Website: apple
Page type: address-validator
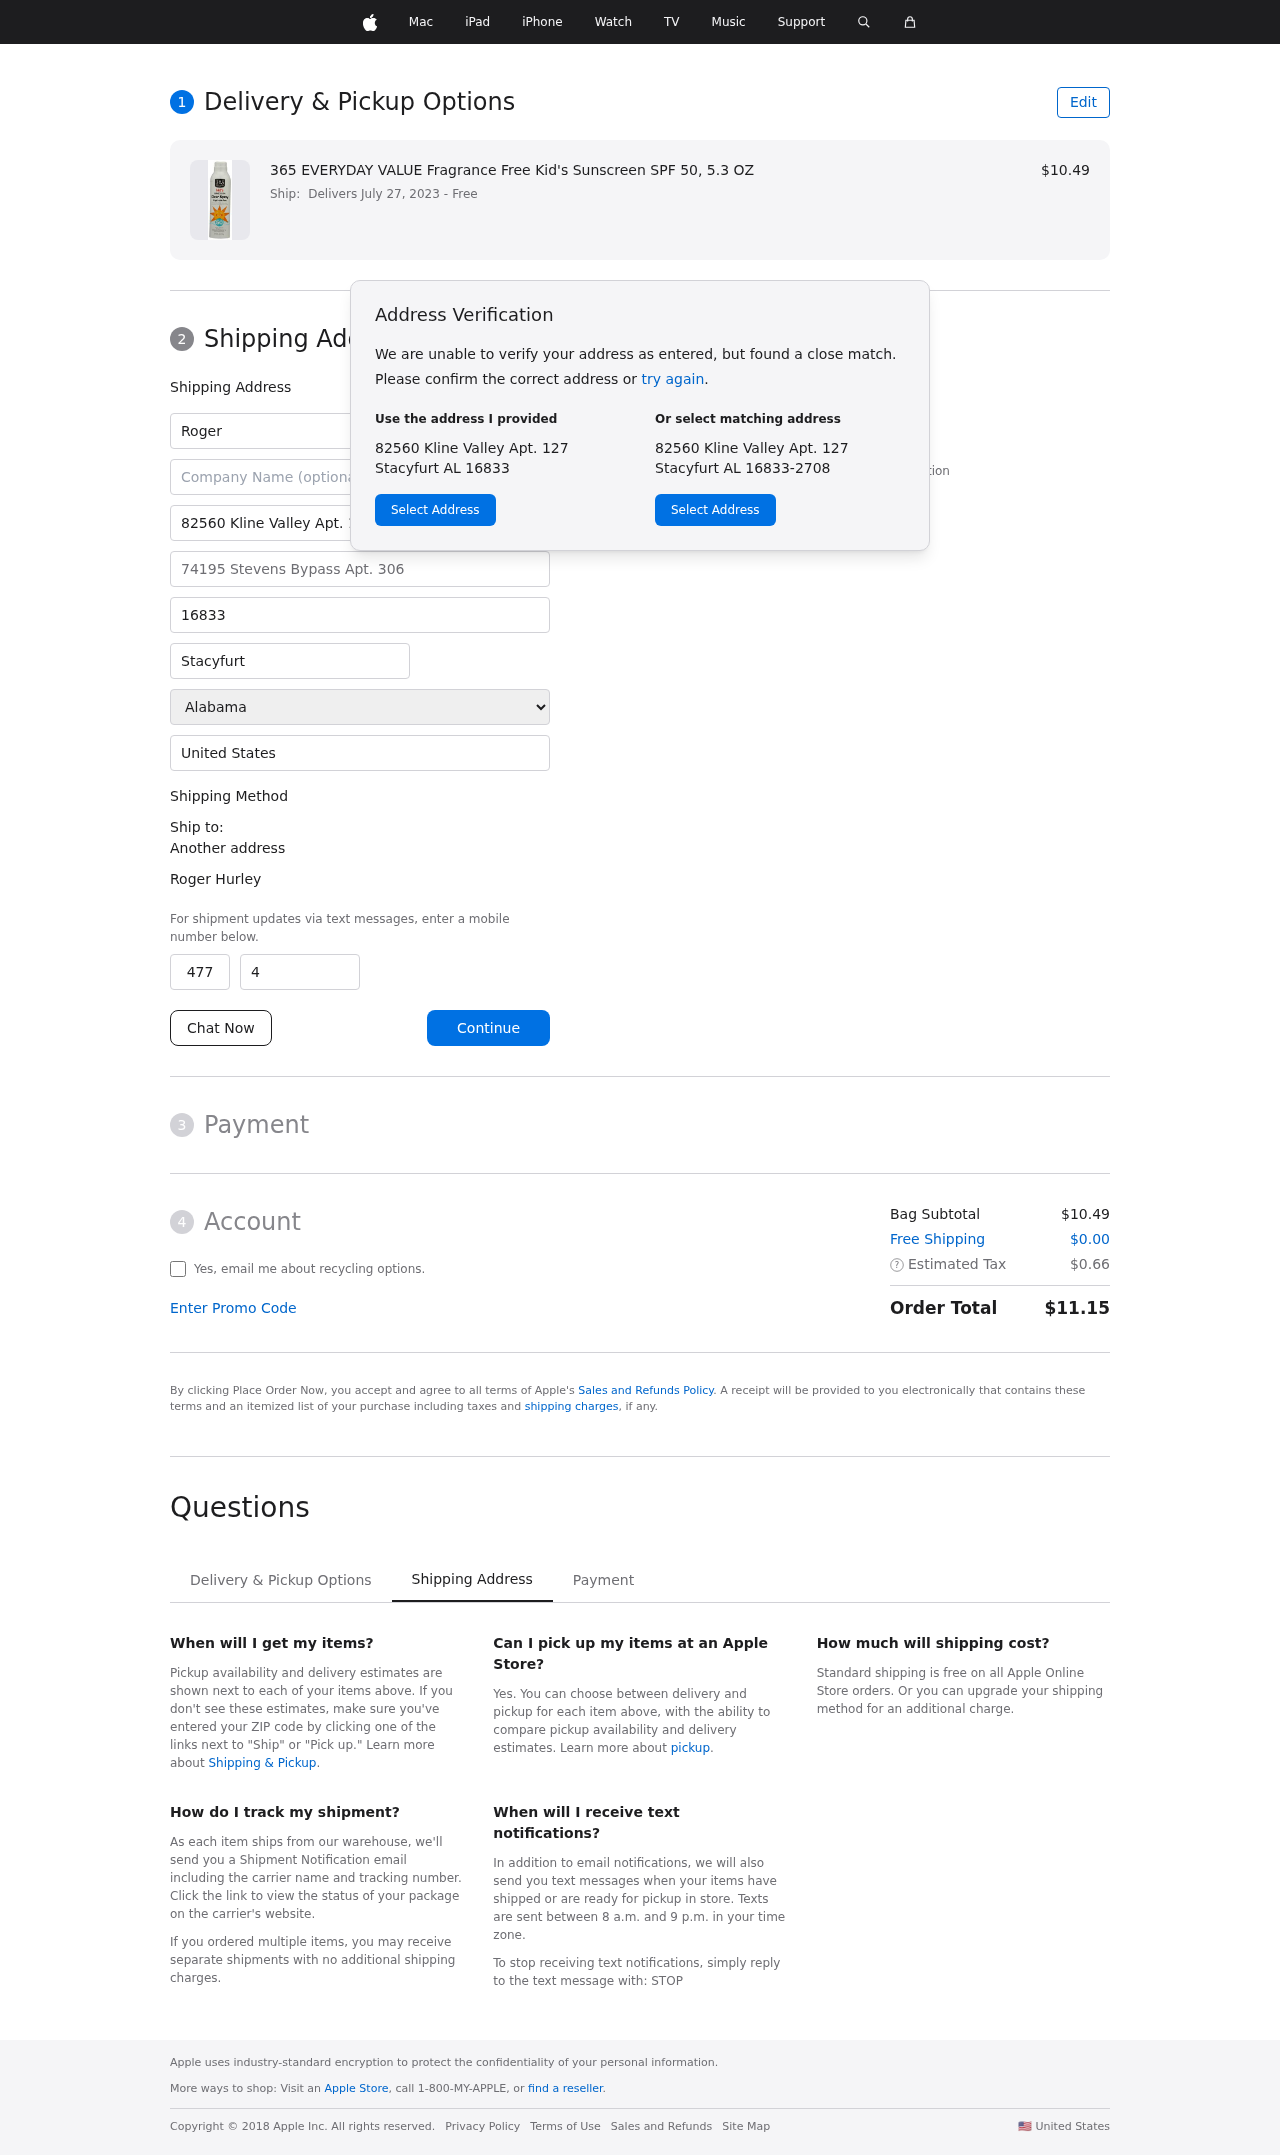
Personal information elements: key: PII_CITY
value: Stacyfurt
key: PII_COUNTRY
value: United States
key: PII_FIRSTNAME
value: Roger
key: PII_FULLNAME
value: Roger Hurley
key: PII_LASTNAME
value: Hurley
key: PII_PHONE_AREA
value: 477
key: PII_PHONE_SUFFIX
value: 4160
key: PII_POSTCODE
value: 16833
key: PII_STATE
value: Alabama
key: PII_STREET
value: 82560 Kline Valley Apt. 127
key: PII_STREET2
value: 74195 Stevens Bypass Apt. 306
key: PII_CITY_STATE_ZIP
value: Stacyfurt AL 16833
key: PII_STATE_ABBR
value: AL
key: PII_POSTCODE_FULL
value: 16833
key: PII_POSTCODE_NUMERIC
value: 16833
Product elements: key: PRODUCT1_NAME
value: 365 EVERYDAY VALUE Fragrance Free Kid's Sunscreen SPF 50, 5.3 OZ
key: PRODUCT1_PRICE
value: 10.49
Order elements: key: ORDER_DELIVERY_DATE
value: Delivers July 27, 2023
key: ORDER_SUBTOTAL
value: $10.49
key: ORDER_SHIPPING_COST
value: $0.00
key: ORDER_TAX
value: $0.66
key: ORDER_TOTAL
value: $11.15